四年级 · 组合数学
黄山烧饼是安徽省黄山市的一种特色传统小吃。一个微型烤炉一次最多可以烤 2 个烧饼, 烧饼两面都要烤, 每面要烤 2 分钟。则烤 6 个烧饼最少要 $(\quad)$ 分钟。
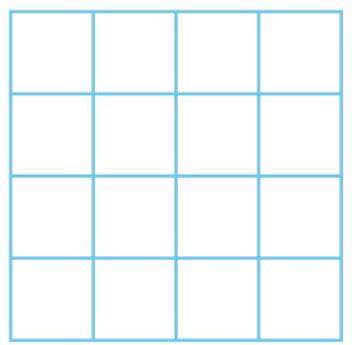
答案: 12

【分析】 6 个烧饼两面都要烤, 把 6 个烧饼分别编号为(1)、(2)、(3、、(4)、(5)、(6)号，具体操作：第一次烤(1)、(2)号烧饼正面；第二次烤(1)号反面、(3)号正面；第三次烤(2)号反面、(4)号正面; 第四次烤(3)号反面, (5)号正面; 第五次烤(4)号反面， (6)号正面; 第六次烤(5)号反面, (6)号反面, 经过 6 次全部烤完，用 2 乘 6 即可求出烤 6 个烧饼最少需要的时间。

【详解】 $2 \times 6=12$ (分钟)

则烤 6 个烧饼最少要 12 分钟。
解析: 答案:12

【分析】 6 个烧饼两面都要烤, 把 6 个烧饼分别编号为(1)、(2)、(3、、(4)、(5)、(6)号，具体操作：第一次烤(1)、(2)号烧饼正面；第二次烤(1)号反面、(3)号正面；第三次烤(2)号反面、(4)号正面; 第四次烤(3)号反面, (5)号正面; 第五次烤(4)号反面， (6)号正面; 第六次烤(5)号反面, (6)号反面, 经过 6 次全部烤完，用 2 乘 6 即可求出烤 6 个烧饼最少需要的时间。

【详解】 $2 \times 6=12$ (分钟)

则烤 6 个烧饼最少要 12 分钟。